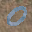
Label: 0